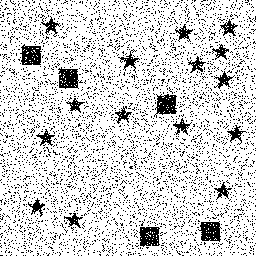
Squares: 5
Triangles: 0
Stars: 15
Total shapes: 20